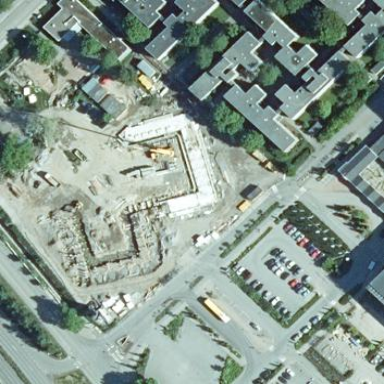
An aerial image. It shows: Building with flat white roof. The roof is light grey in color.